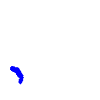
Particle: electron